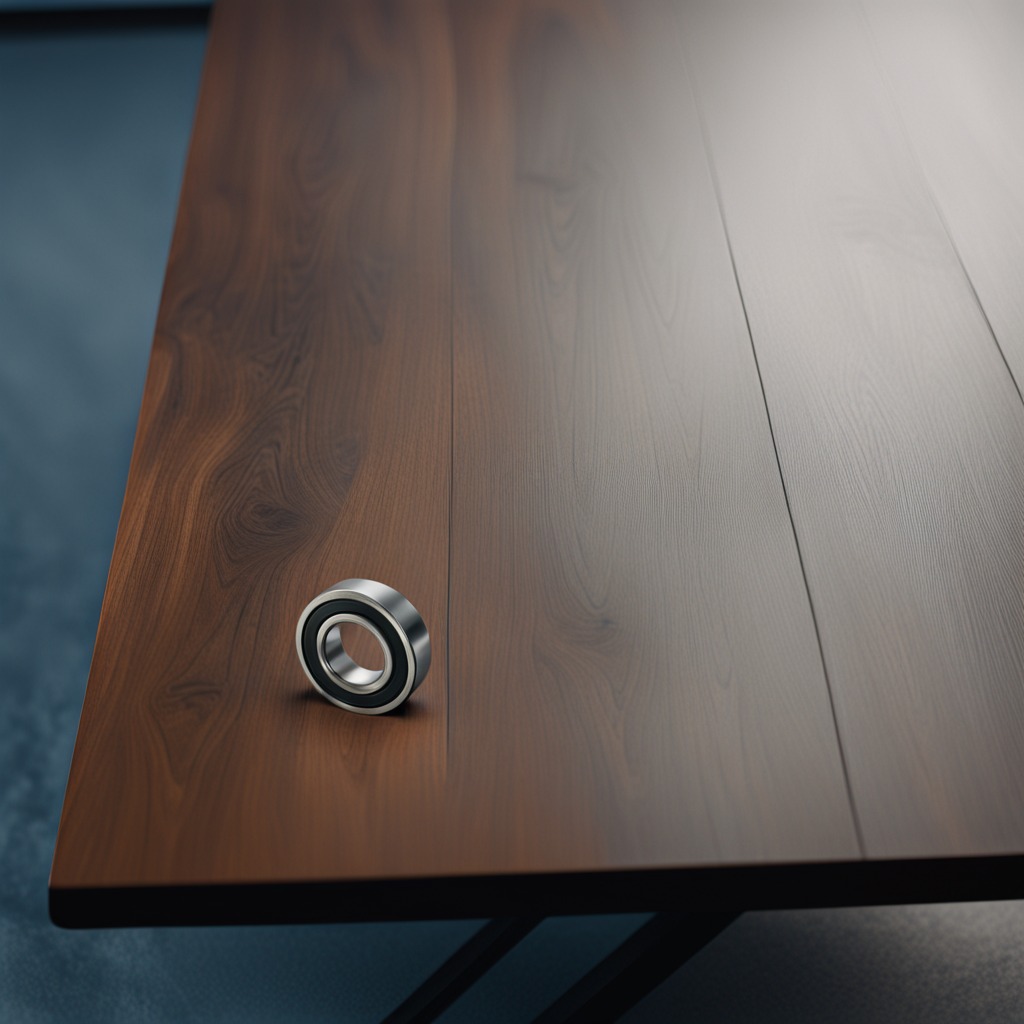
A metal ball bearing lies on the old table in a small garage at twilight.